Field crop: maize
Growth stage: 1
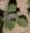
Species: chenopodium